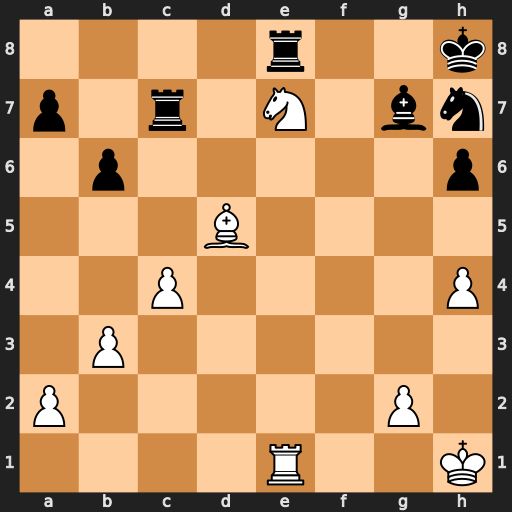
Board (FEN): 4r2k/p1r1N1bn/1p5p/3B4/2P4P/1P6/P5P1/4R2K
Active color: w
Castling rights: -
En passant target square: -
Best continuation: Ng6#